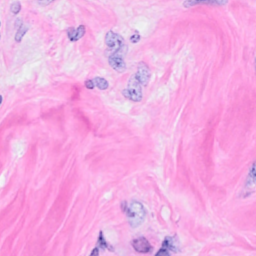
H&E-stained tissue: Breast